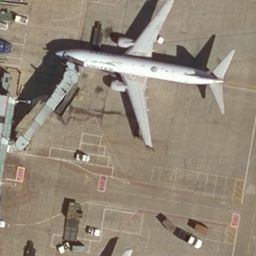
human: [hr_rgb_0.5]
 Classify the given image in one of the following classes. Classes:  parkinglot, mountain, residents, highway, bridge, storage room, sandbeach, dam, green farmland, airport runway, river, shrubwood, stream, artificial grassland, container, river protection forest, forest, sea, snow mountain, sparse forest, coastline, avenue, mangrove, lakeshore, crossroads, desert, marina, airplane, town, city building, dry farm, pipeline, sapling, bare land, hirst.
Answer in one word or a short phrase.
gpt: airplane